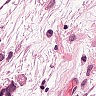
Metastatic tissue present: yes